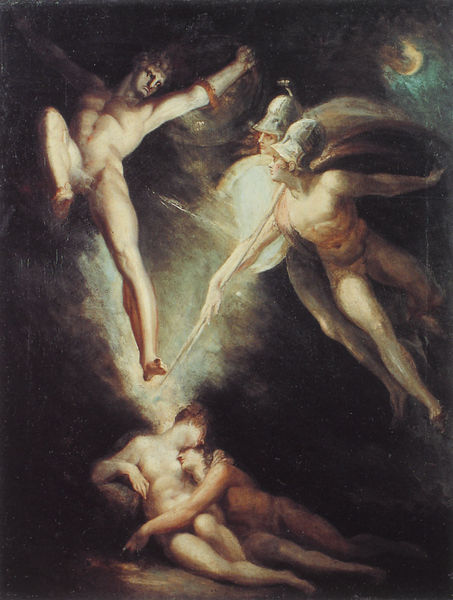
Titel: Satan flieht, von Ithuriels Speer berührt
Künstler: Johann Heinrich Füssli
Institution: Privatbesitz
Schlagwörter: akt, dunkel, gemälde, himmel, mann, nackt, wolken, frauen, busen, frau, licht, nacht, bart, arm, öl, gewand, paar, fliegen, engel, liebe, stab, leuchten, schild, mond, nack, helm, lichtstrahlen, helme, amazonen, dunekl, arn, hiööel, schlqfende, nqckte